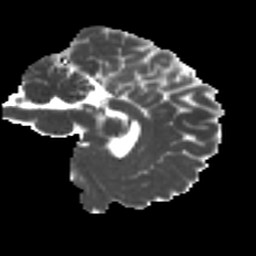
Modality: MD
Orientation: sagittal
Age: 24
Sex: male
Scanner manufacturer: ge
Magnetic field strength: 3 T
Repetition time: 7.8 s
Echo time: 0.0606 s